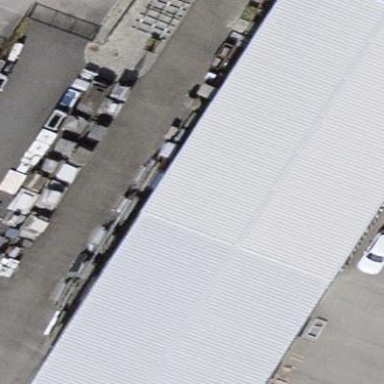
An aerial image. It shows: Commercial building.